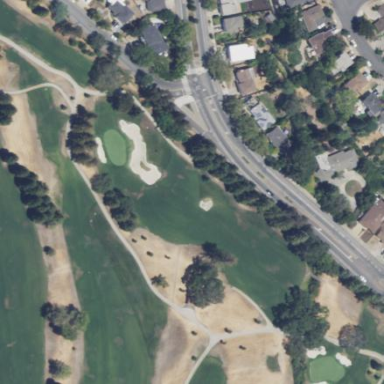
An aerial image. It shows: Rough area in golf course.